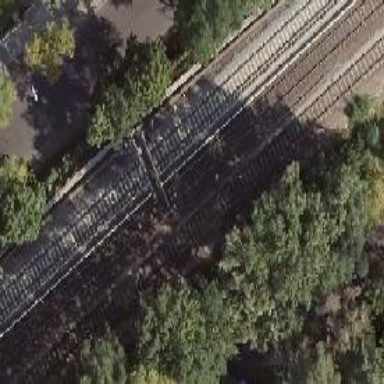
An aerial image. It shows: Railway signal.